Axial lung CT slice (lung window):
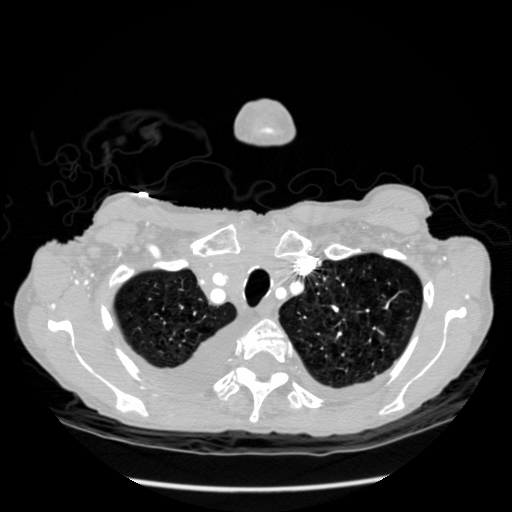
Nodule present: no